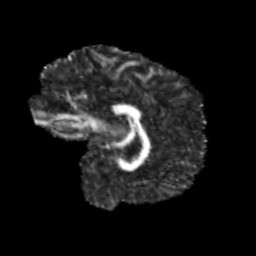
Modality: FA
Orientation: sagittal
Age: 14
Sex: female
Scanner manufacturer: siemens
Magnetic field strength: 3 T
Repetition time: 3.8 s
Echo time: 0.07 s